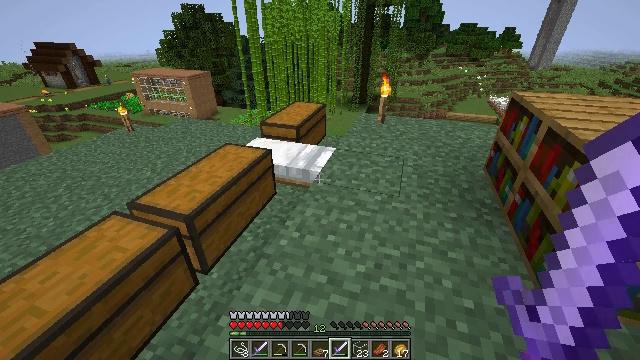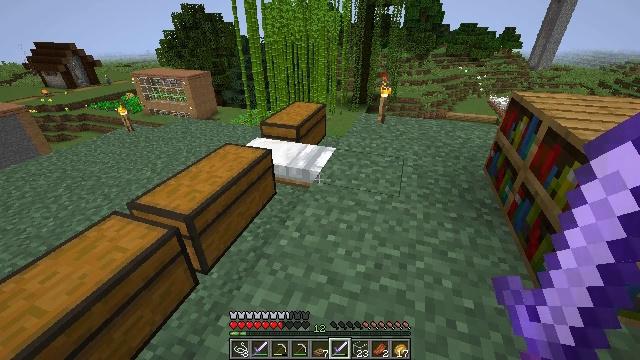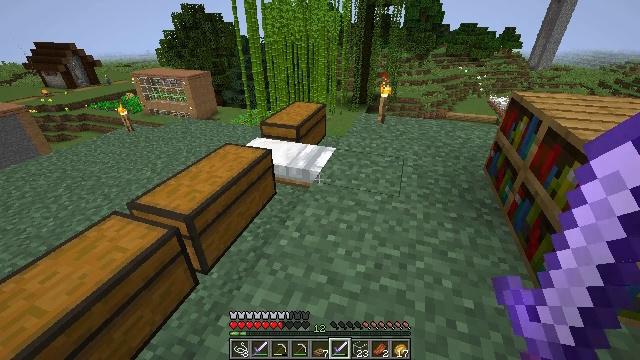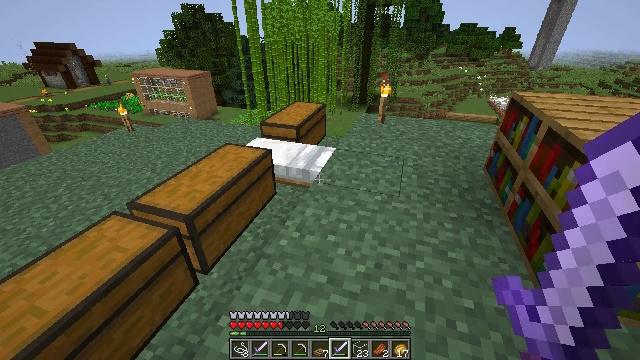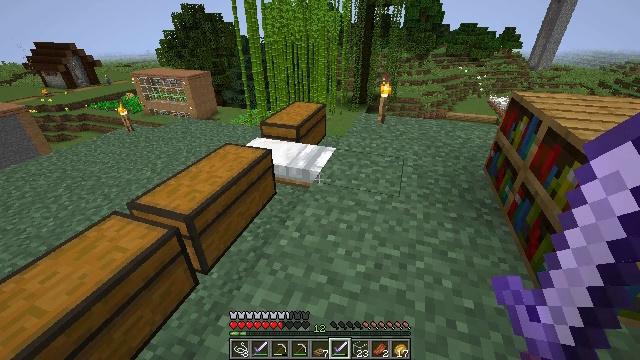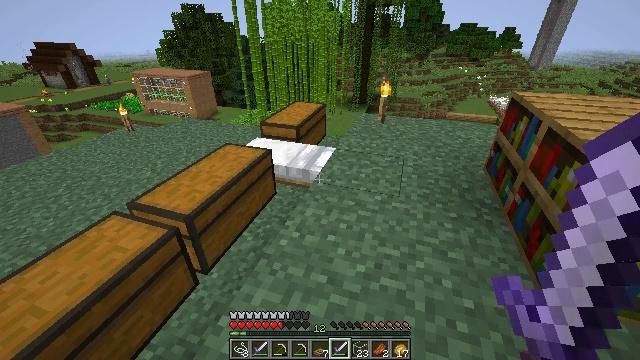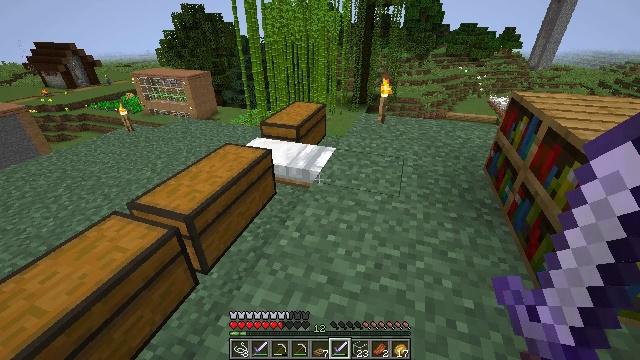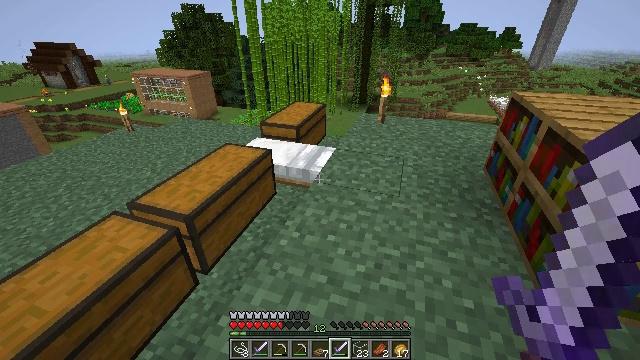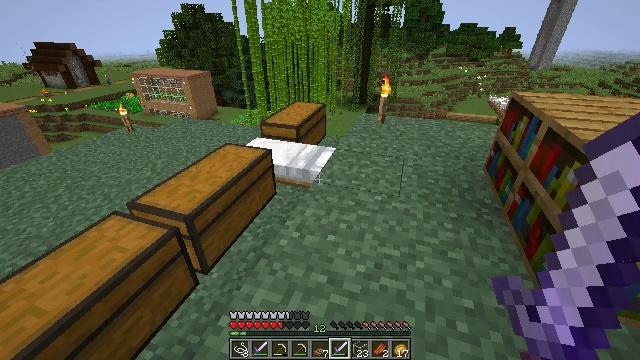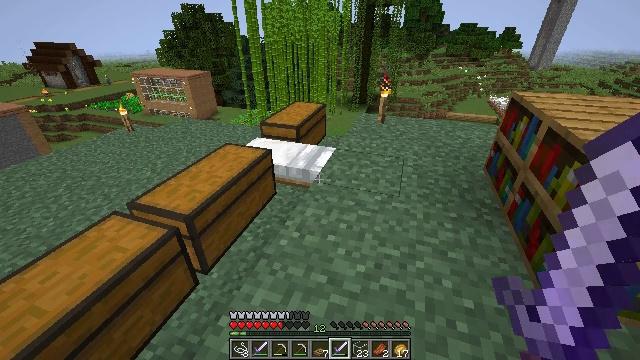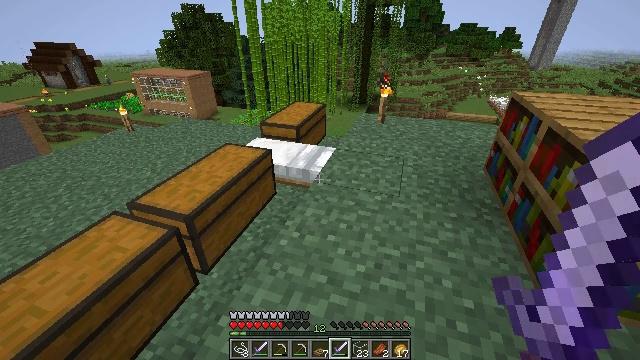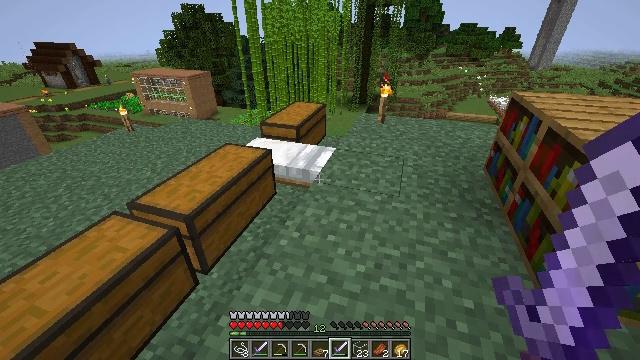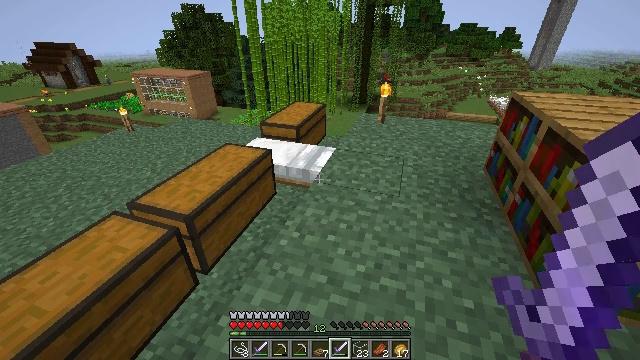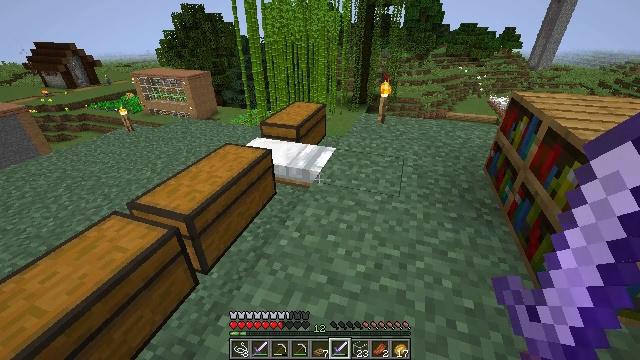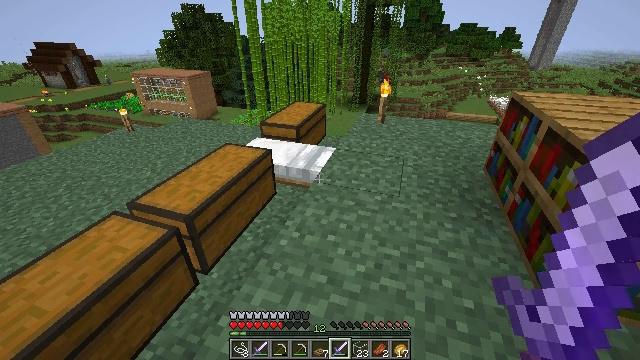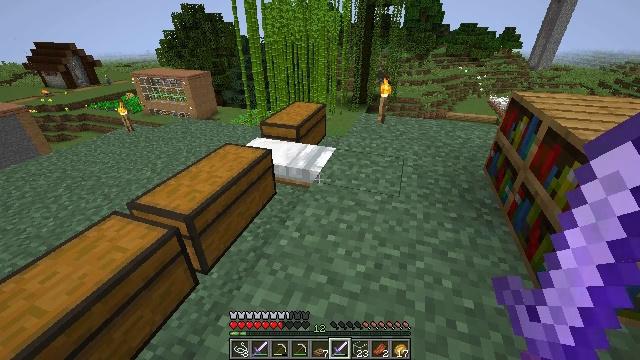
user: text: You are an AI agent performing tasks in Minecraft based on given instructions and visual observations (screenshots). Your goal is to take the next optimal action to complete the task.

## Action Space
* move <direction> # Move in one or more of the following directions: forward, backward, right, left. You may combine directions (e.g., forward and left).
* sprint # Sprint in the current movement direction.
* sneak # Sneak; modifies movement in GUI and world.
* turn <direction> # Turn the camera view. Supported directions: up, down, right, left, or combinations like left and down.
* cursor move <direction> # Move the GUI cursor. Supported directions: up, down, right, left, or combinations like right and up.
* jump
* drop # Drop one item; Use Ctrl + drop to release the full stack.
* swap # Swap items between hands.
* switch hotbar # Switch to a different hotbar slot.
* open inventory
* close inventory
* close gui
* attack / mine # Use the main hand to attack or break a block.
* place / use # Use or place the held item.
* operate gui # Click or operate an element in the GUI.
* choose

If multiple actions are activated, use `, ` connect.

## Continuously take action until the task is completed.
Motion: motion action
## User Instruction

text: Prepare books and planks to make a bookshelf.
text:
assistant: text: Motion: no_op
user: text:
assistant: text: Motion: no_op
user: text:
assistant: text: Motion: no_op
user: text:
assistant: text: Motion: no_op
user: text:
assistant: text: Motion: no_op
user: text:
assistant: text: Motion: no_op
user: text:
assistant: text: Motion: no_op
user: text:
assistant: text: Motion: no_op
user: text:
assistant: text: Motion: no_op
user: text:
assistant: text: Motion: no_op
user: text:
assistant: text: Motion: no_op
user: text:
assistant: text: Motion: no_op
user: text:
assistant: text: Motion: no_op
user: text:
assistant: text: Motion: no_op
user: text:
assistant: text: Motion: no_op
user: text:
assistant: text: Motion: no_op
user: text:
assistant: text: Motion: no_op
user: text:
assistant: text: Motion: no_op
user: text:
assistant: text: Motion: no_op
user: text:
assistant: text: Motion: no_op
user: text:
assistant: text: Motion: no_op
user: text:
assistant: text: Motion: no_op
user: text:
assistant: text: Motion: no_op
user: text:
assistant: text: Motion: no_op
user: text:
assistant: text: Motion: no_op
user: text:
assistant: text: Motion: no_op
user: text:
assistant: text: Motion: no_op
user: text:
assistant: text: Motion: no_op
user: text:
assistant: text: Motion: no_op
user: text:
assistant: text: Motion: no_op